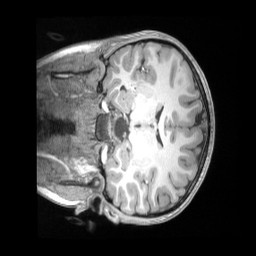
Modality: T1w
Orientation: coronal
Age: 12
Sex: male
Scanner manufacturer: siemens
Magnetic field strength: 3 T
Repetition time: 2.53 s
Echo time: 0.00164 s